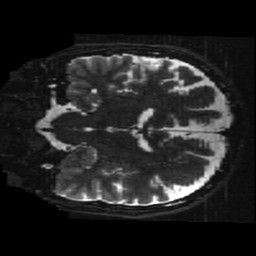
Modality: T2w
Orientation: coronal
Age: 14
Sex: female
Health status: ill
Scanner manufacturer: ge
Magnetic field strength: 3 T
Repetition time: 7.5 s
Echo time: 0.1015 s